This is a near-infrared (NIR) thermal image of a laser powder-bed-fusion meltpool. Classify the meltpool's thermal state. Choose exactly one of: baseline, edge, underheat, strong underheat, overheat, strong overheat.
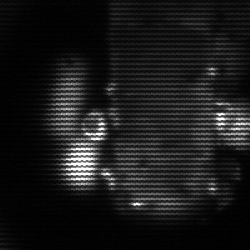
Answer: strong underheat